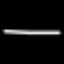
Label: line